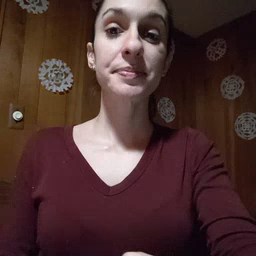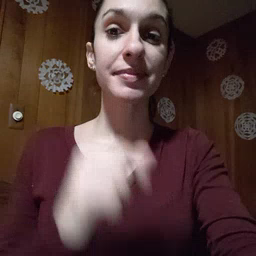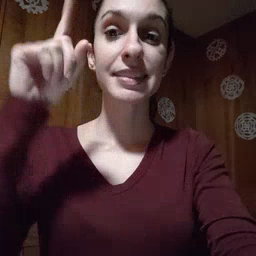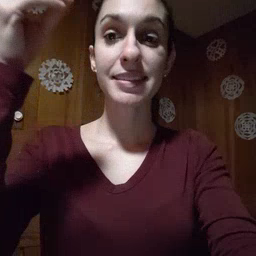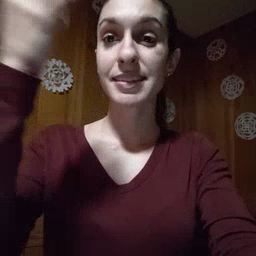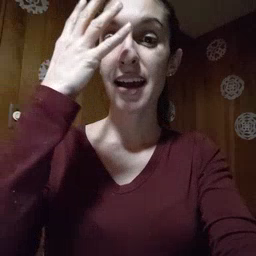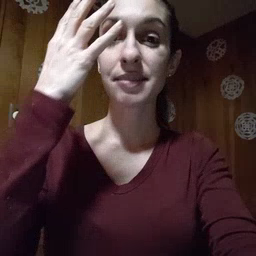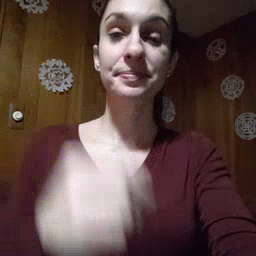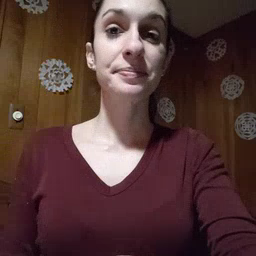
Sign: sun